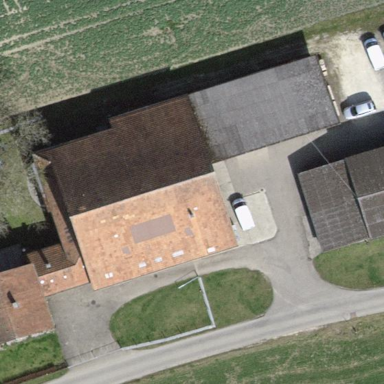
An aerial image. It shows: Farmyard area.